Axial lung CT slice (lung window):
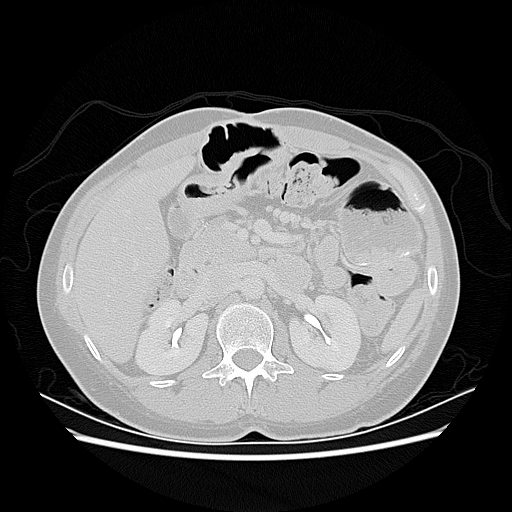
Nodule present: no